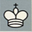
Piece: wK